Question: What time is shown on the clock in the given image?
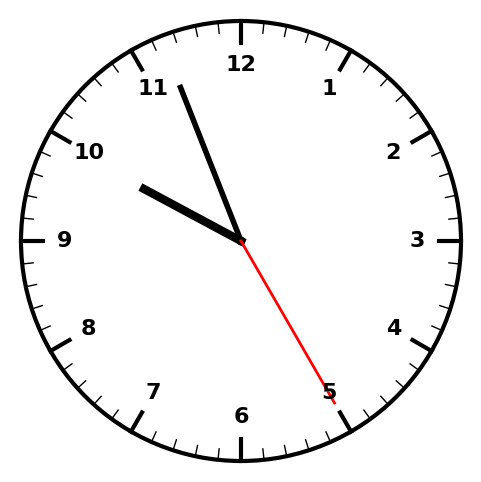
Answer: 09:56:25